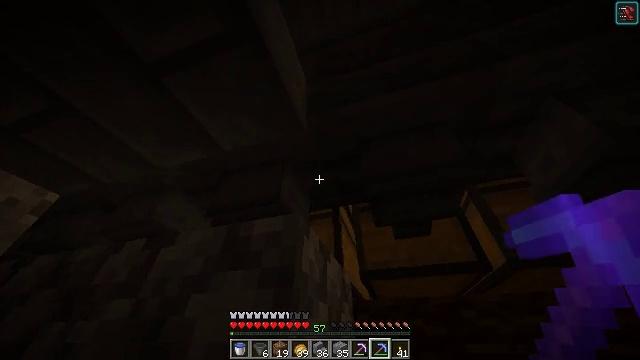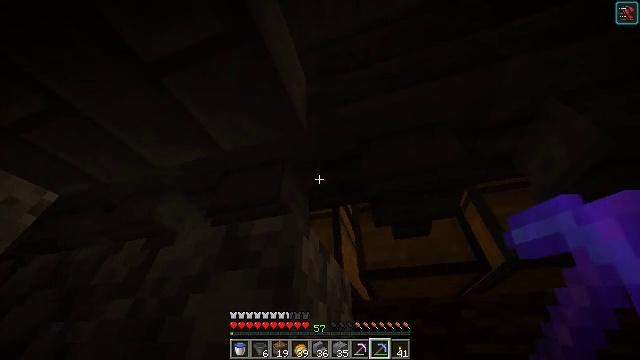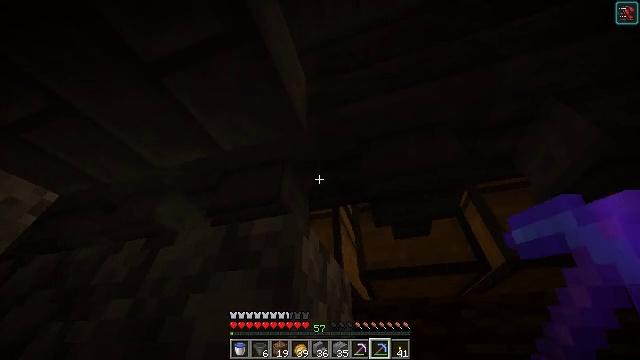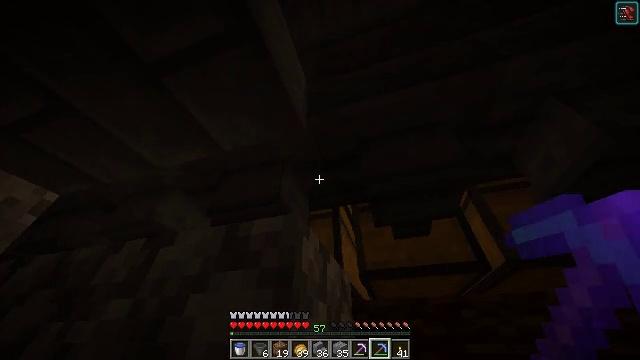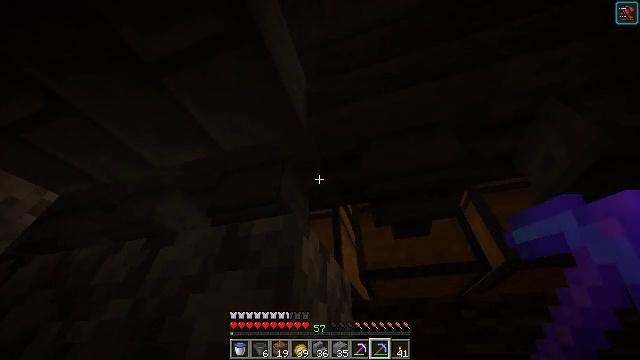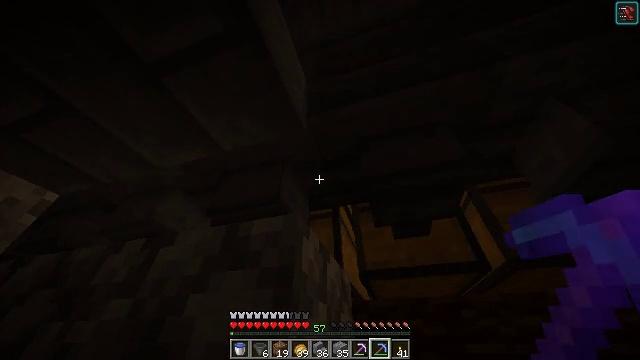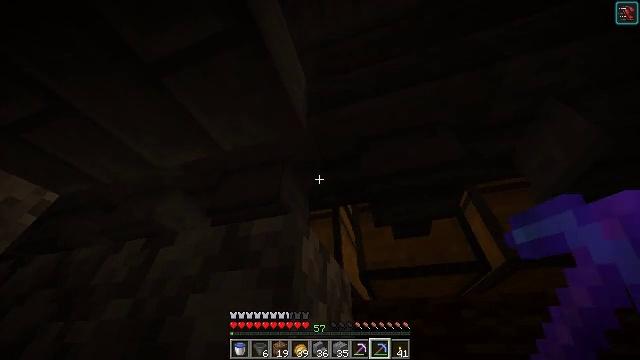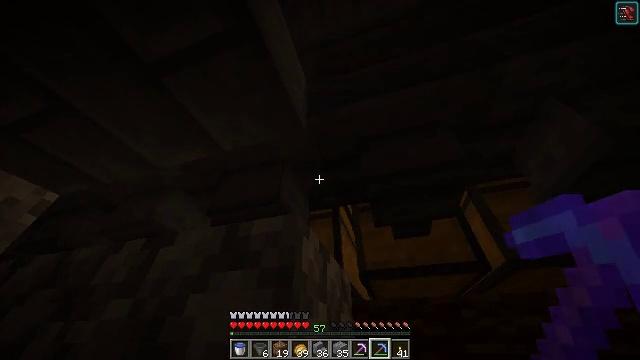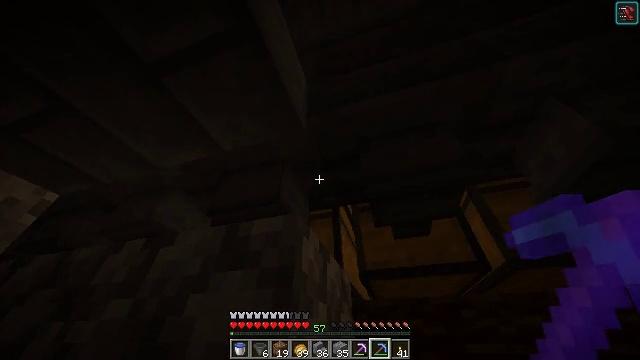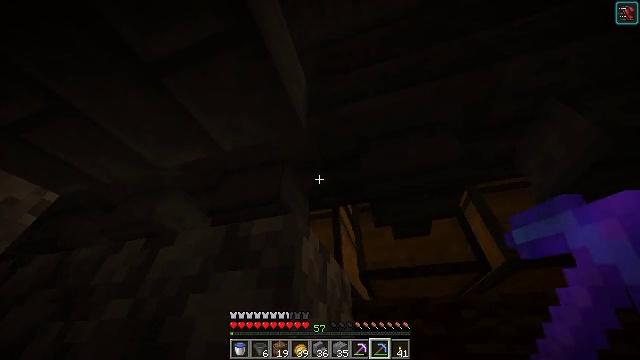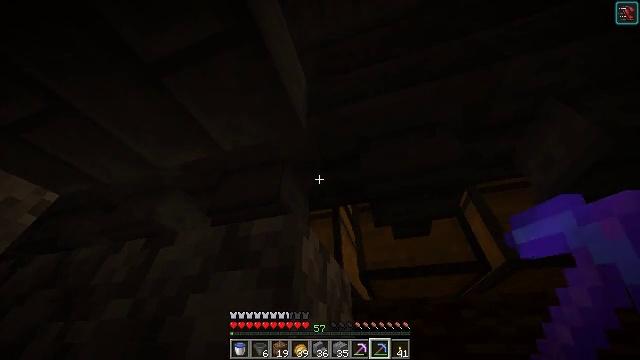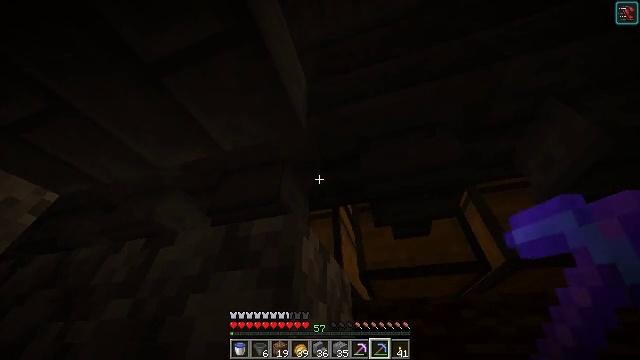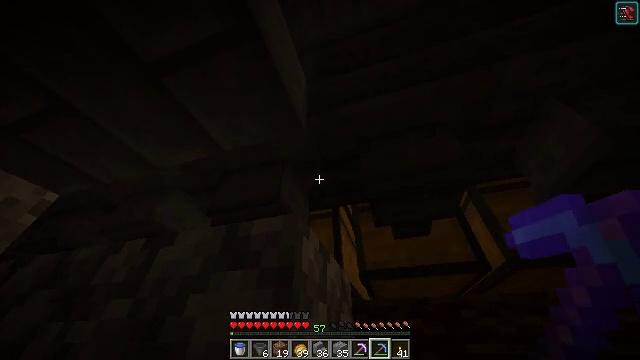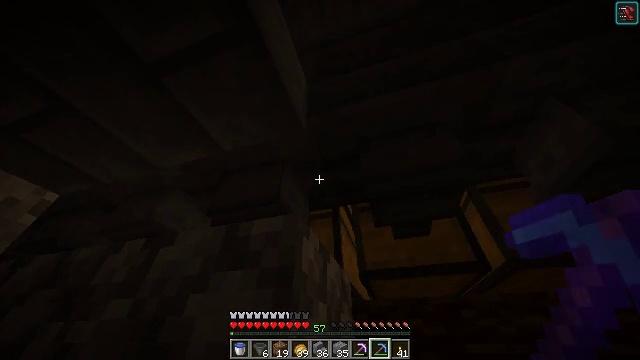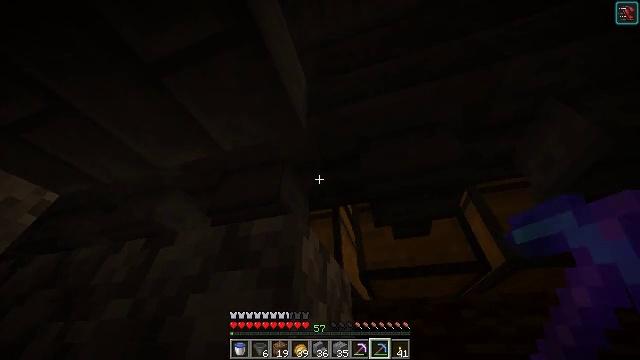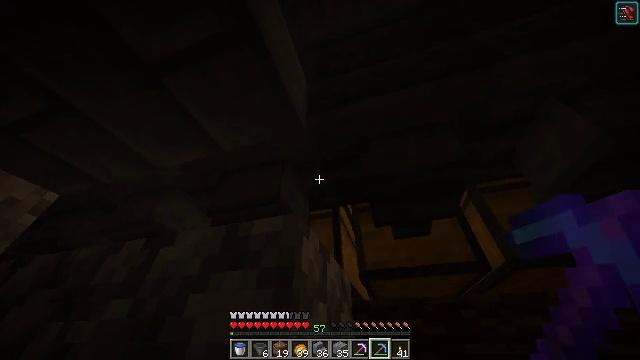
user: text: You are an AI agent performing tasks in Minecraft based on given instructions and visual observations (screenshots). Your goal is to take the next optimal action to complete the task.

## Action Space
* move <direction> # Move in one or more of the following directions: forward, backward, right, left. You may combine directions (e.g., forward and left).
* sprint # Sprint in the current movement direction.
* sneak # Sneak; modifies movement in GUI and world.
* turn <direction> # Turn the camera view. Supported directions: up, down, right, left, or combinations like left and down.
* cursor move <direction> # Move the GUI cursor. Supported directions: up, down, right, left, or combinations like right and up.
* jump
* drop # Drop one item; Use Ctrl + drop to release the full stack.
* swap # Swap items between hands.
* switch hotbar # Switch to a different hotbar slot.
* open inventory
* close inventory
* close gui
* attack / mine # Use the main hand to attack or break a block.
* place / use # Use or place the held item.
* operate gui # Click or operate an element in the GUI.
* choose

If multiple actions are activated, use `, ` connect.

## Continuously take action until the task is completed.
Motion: motion action
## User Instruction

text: Collect cobblestone blocks for construction.
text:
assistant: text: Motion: no_op
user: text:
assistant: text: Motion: no_op
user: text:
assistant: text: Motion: no_op
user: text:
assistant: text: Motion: no_op
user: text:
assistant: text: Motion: no_op
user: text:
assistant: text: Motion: no_op
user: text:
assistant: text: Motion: no_op
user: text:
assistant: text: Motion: no_op
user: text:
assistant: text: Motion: no_op
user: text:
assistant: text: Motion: no_op
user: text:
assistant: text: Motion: no_op
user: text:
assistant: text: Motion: no_op
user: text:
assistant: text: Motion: no_op
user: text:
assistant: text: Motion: no_op
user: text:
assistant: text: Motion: no_op
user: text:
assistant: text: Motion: no_op
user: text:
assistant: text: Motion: turn left
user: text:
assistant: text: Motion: turn left and up
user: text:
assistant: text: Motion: turn left and up
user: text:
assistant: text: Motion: turn left
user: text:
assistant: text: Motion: turn left and down
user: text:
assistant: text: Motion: turn left
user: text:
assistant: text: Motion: turn left
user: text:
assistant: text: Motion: turn left
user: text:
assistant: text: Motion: turn left
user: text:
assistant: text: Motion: no_op
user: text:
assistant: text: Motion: turn left and down
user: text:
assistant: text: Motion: turn left and down
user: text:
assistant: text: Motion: turn left and down
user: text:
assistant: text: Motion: turn left and down